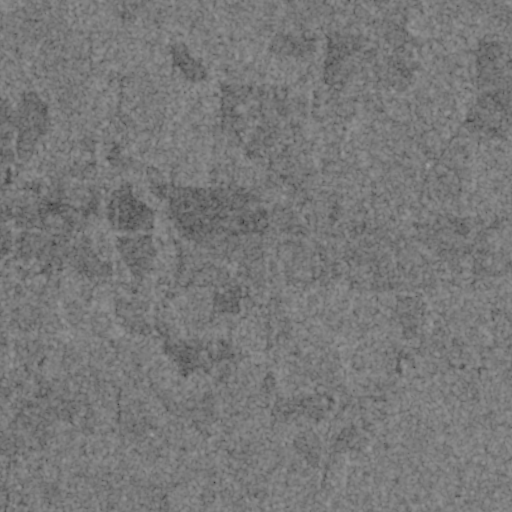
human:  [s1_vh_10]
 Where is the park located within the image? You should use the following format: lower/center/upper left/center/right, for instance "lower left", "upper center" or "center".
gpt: The park is located in the lower left of the image.
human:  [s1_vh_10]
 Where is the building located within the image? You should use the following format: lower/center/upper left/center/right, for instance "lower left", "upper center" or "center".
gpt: The building is located in the lower left of the image.
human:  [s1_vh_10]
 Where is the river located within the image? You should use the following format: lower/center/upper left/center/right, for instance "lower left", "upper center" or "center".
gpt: The river is located in the upper of the image.
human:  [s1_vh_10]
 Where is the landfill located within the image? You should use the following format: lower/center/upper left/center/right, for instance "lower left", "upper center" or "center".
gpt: There is no landfill in the image.

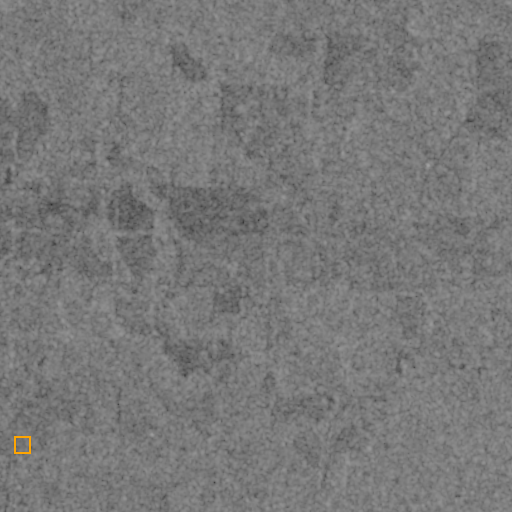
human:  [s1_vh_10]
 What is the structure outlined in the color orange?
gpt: The structure outlined in orange is a park.
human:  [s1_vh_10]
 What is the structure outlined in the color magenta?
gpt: There is no magenta outline.